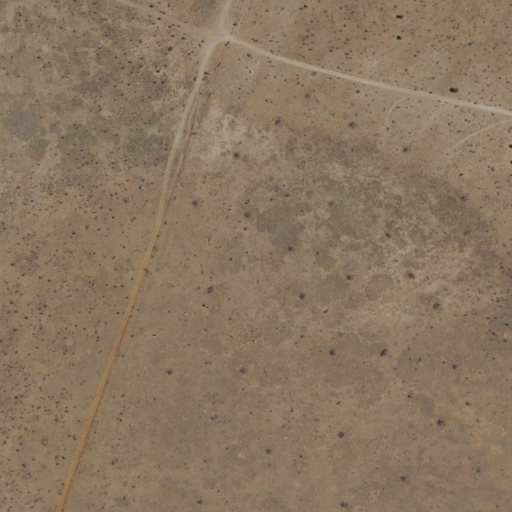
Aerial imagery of valley in New Mexico named Largo Canyon containing shrub and grassland